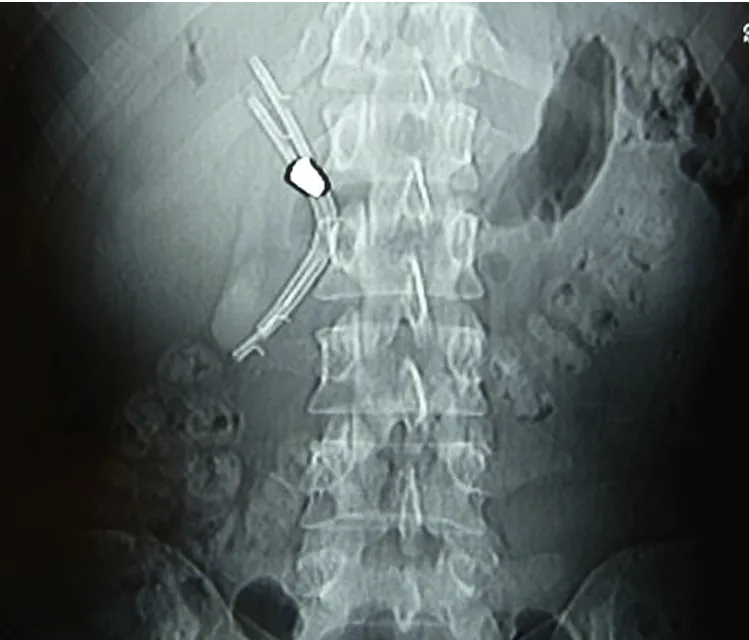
Control radiography after ERCP with the biliary duct stent.
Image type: radiology (x_ray)